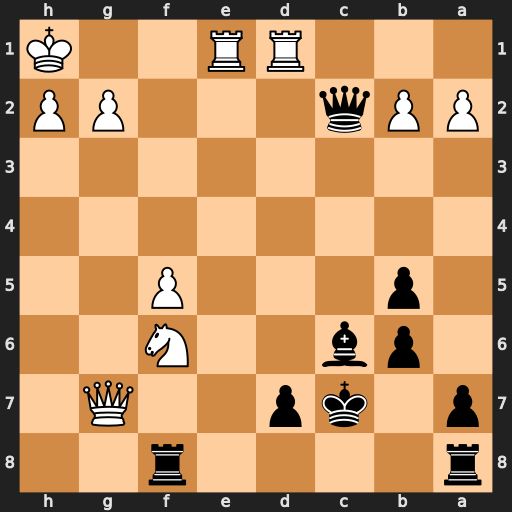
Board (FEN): r4r2/p1kp2Q1/1pb2N2/1p3P2/8/8/PPq3PP/3RR2K
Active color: b
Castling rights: -
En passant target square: -
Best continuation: Rxf6 Rxd7+ Bxd7